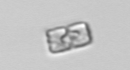
Label: Bacillariophyceae_morphotype1